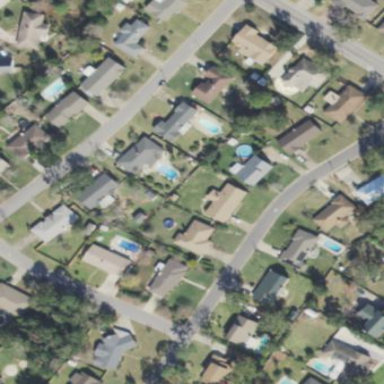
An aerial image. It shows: Residential area consisting of single-family homes.